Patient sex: M
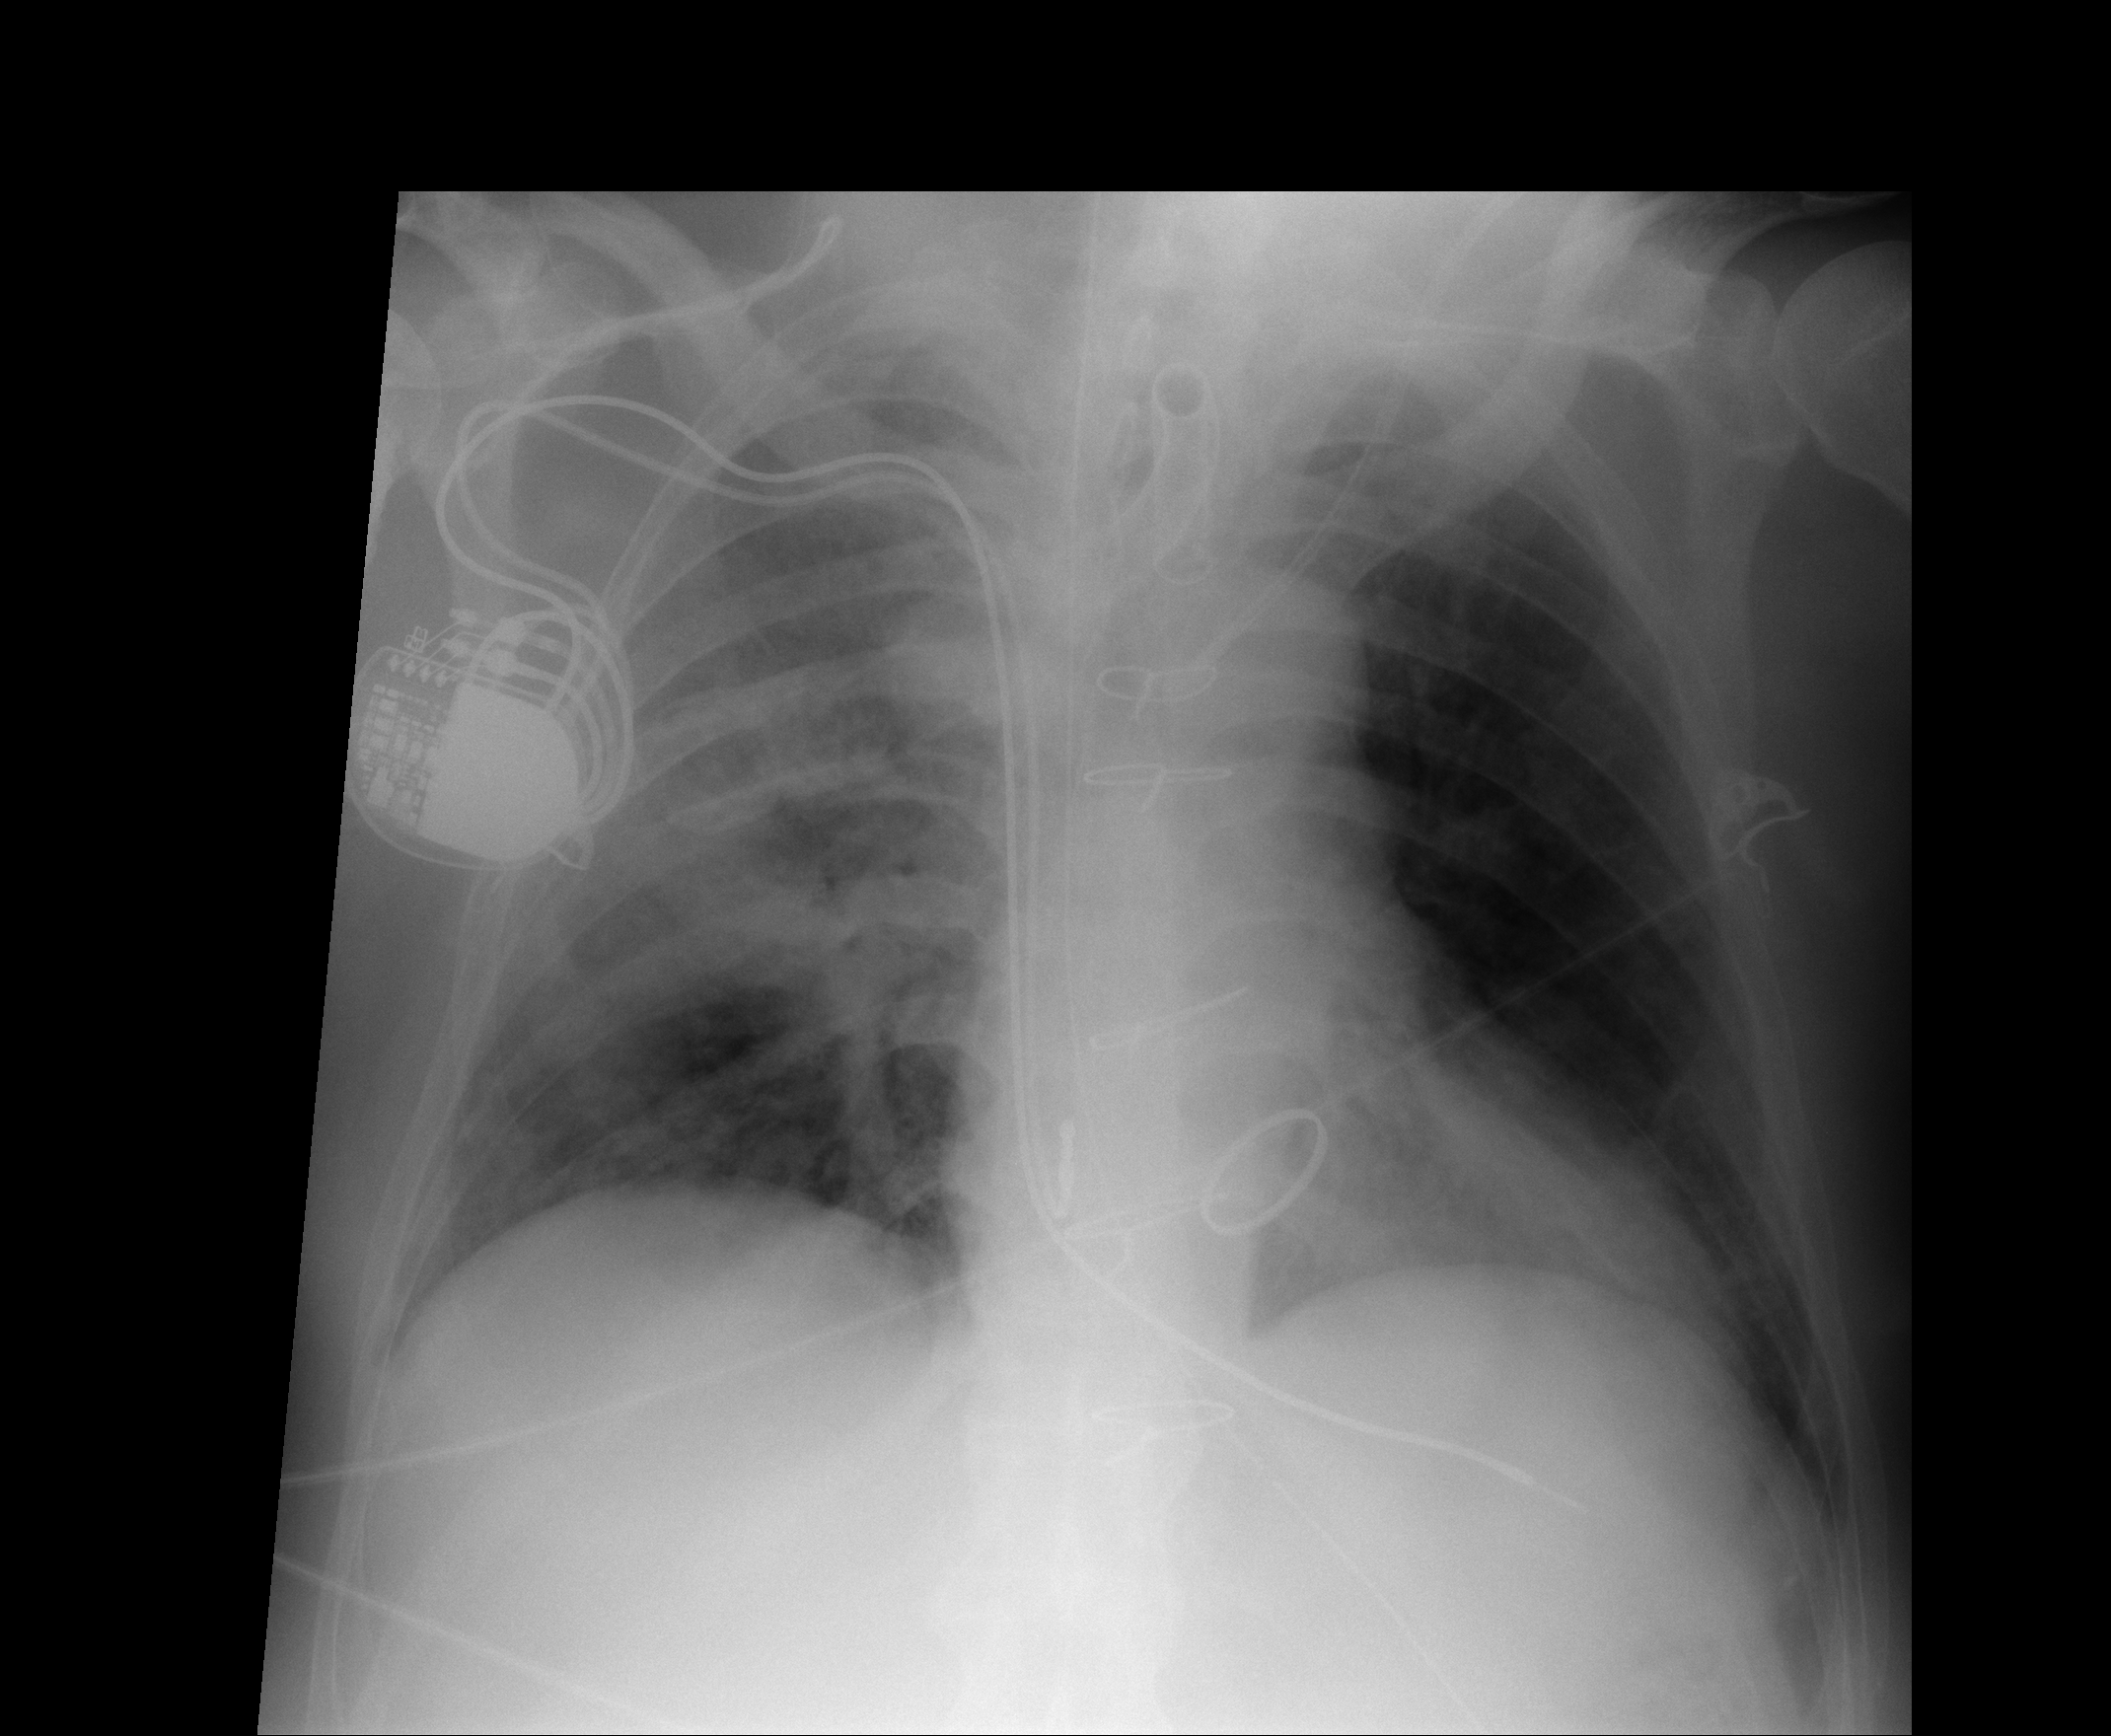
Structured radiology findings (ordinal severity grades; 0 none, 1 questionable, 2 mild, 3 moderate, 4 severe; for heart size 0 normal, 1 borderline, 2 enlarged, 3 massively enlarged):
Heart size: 0
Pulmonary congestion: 3
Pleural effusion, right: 0
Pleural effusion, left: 0
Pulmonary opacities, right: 0
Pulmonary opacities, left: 0
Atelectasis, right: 2
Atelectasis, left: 2